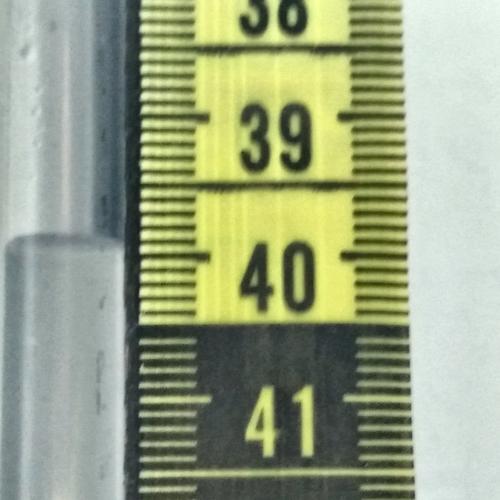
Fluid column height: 39.9 cm